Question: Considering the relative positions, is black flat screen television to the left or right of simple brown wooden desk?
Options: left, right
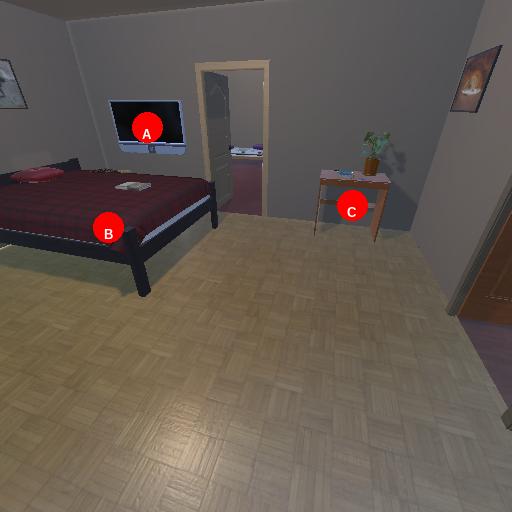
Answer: left